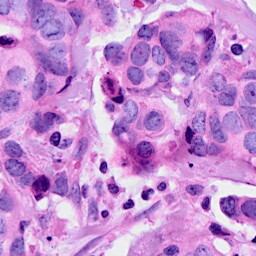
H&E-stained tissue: Breast